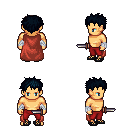
a pixel art fantasy rpg character, male body template, human, tanned skin, maroon cape, red pants, raven bedhead hairstyle, white cloth bandages, ghillies, dagger, four views (front, back, left, right), 2x2 character sprite sheet, small pixel art, hard edges, no anti-aliasing